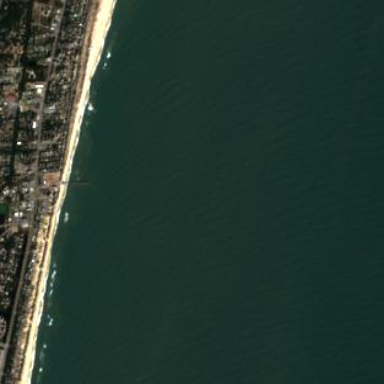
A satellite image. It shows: Sandy beach with natural surroundings.